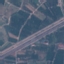
Label: Highway